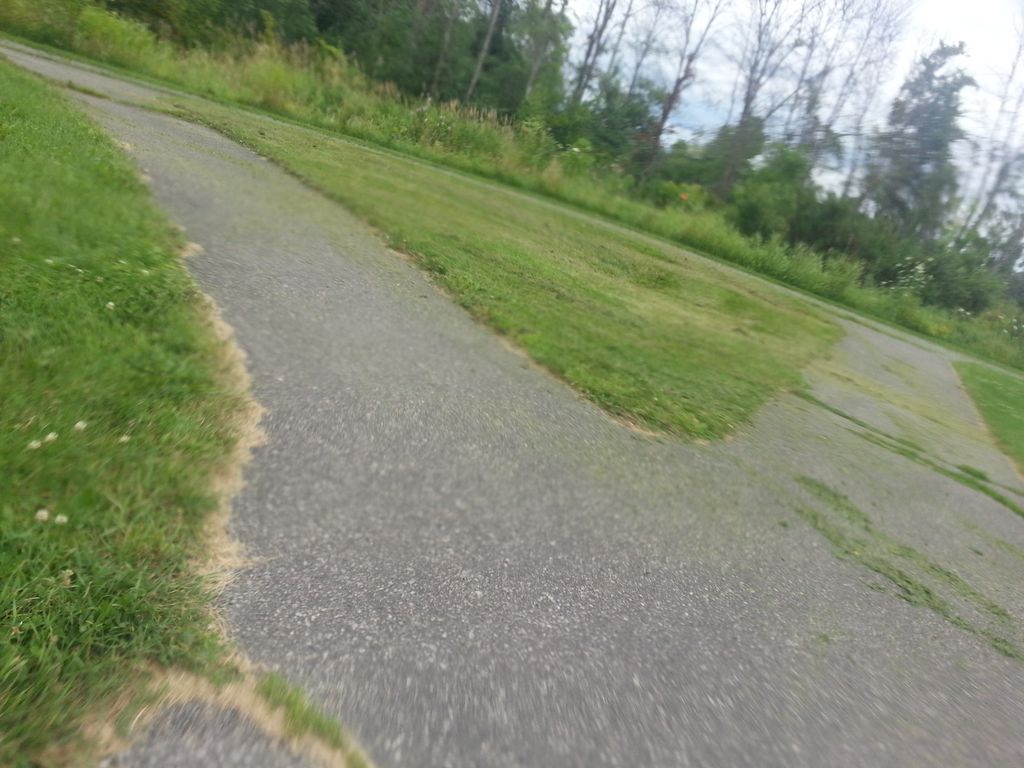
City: ottawa-gatineau